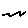
Label: zigzag